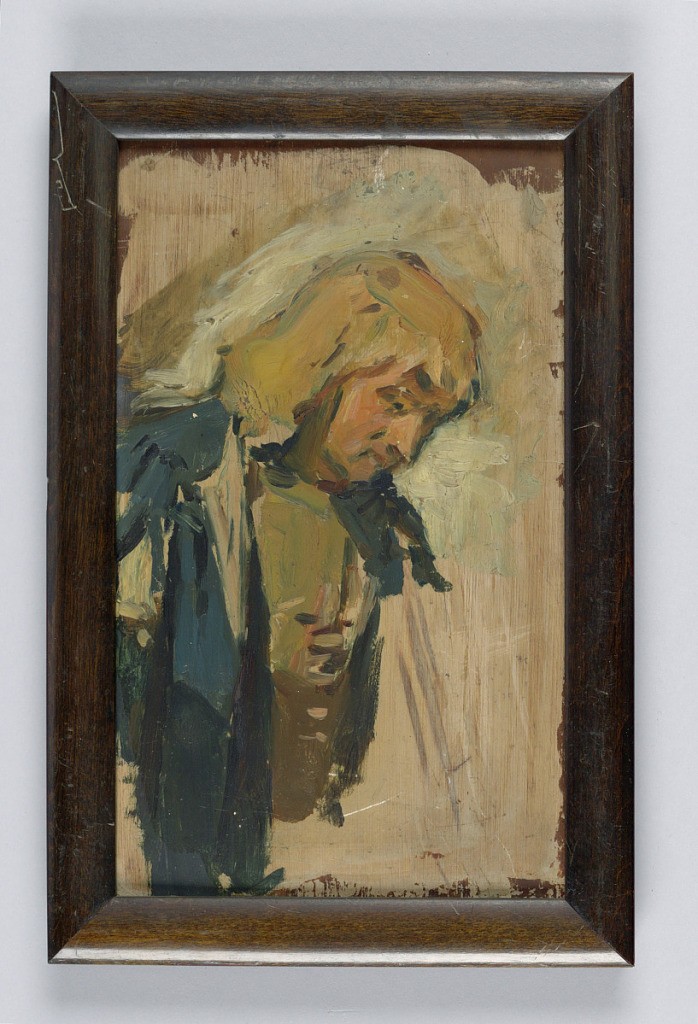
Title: Study of man
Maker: Kenyon Cox, American, 1856–1919
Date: ca. 1878
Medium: Brush and oil on wood panel
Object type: Painting
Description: Partial sketch of a male figure in costume.